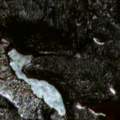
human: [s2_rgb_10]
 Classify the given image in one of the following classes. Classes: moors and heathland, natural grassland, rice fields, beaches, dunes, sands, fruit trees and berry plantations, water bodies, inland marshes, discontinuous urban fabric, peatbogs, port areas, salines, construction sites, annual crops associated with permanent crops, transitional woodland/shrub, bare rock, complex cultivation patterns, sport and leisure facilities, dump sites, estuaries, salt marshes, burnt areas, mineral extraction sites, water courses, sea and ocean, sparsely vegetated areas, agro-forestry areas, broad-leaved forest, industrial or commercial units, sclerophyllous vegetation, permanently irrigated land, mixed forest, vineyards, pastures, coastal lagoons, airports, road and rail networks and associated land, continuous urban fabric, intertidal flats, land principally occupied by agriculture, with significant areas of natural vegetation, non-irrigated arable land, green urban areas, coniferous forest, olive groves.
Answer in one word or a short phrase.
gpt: coniferous forest, transitional woodland/shrub